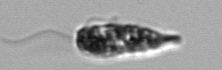
Label: Euglena